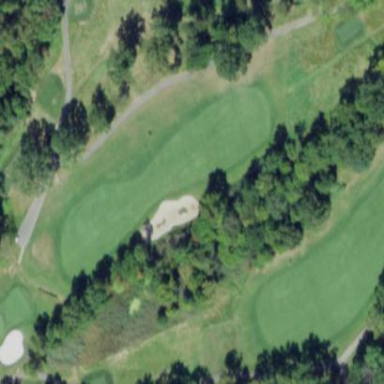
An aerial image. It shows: Rough grassy area used for golf.